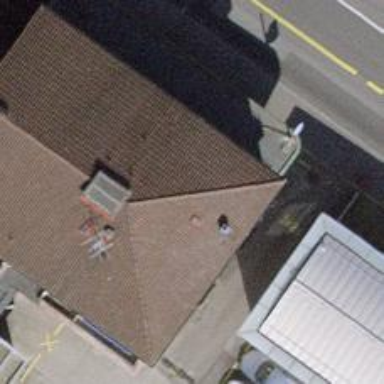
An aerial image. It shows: Car repair shop.